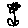
Label: flower